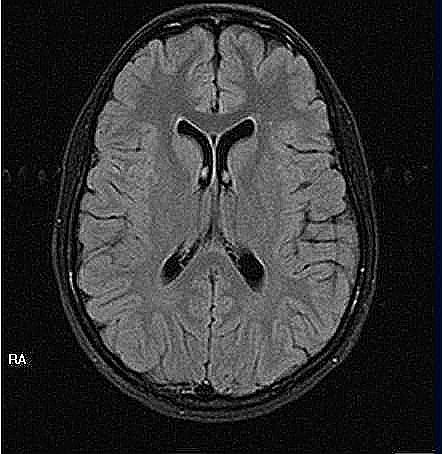
Label: notumor